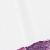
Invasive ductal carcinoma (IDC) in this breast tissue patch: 0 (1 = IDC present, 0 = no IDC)